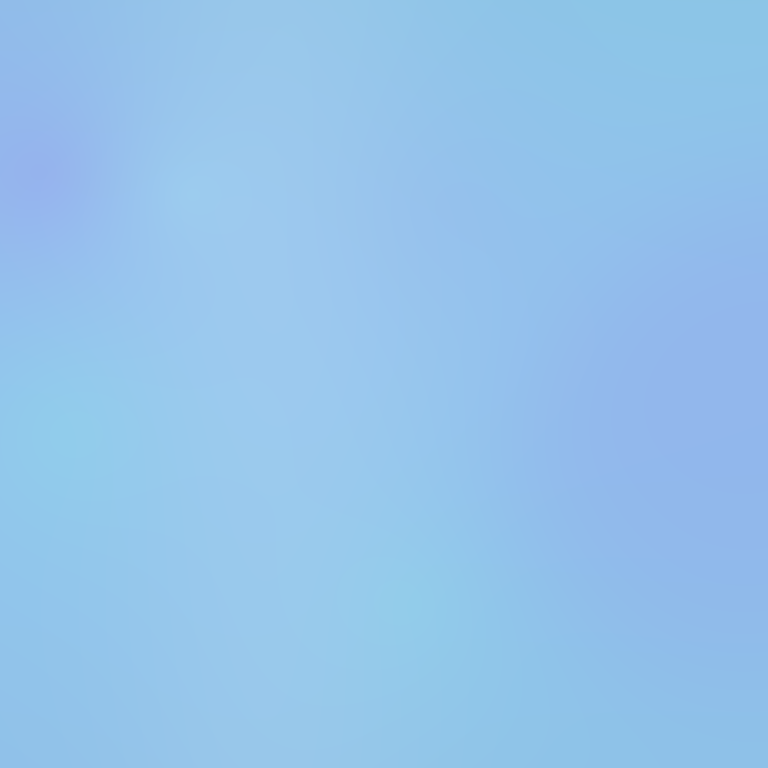
Abstract light effect, smooth gradient from soft blue to light lavender, calm atmosphere, diffuse glow, no room, no furniture, no objects.